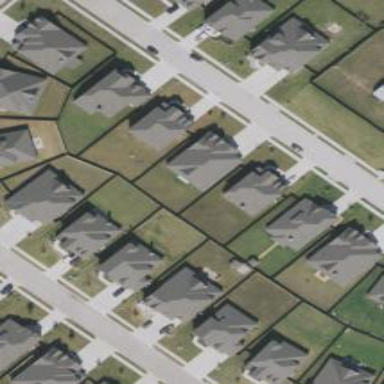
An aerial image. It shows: Residential area with individual plots.